Question: I am trying to create a more presentable graph for my research using R. I have created these faceted boxplots, but I would like them to have gridlines in the back. I am following a guide and keep running into errors.
My original code that works is:
'''
cl.conc <- ggboxplot(
leach.conc, x = "treatment", y = "cl_conc",
fill = "days", palette = "RdBu",
facet.by = "soil_type",
xlab = "Treatment", ylab = "Chloride (mg/L)")
cl.conc
'''
Which creates this graph:

I am trying to add gridlines by adding this block of code:
'''
cl.conc <- ggboxplot(
leach.conc, x = "treatment", y = "cl_conc",
fill = "days", palette = "RdBu",
facet.by = "soil_type",
xlab = "Treatment", ylab = "Chloride (mg/L)",
theme(panel.grid.major = element_line(color = "black",
size = 0.5,
linetype = 2)))
cl.conc
'''
And am recieving this error:
'''
Error in !is.null(facet.by) | combine :
operations are possible only for numeric, logical or complex types
'''
Any help is appreciated!
'''
Here is a sample block of my code:
'''
core_id sample_id soil_type treatment sample_period days rep year
1 MS1 MS1-0B Silt Solid B 0 1 1
2 MS1 MS1-1 Silt Solid 1 4 1 1
3 MS1 MS1-2 Silt Solid 2 11 1 1
4 MS1 MS1-3 Silt Solid 3 18 1 1
5 ML1 ML1-0B Silt Liquid B 0 1 1
6 ML1 ML1-1 Silt Liquid 1 4 1 1
7 ML1 ML1-2 Silt Liquid 2 11 1 1
8 ML1 ML1-3 Silt Liquid 3 18 1 1
9 MK1 MK1-0B Silt KCl B 0 1 1
10 MK1 MK1-1 Silt KCl 1 4 1 1
11 MK1 MK1-2 Silt KCl 2 11 1 1
12 MK1 MK1-3 Silt KCl 3 18 1 1
13 MC1 MC1-0B Silt Control B 0 1 1
14 MC1 MC1-1 Silt Control 1 4 1 1
15 MC1 MC1-2 Silt Control 2 11 1 1
16 MC1 MC1-3 Silt Control 3 18 1 1
17 FS1 FS1-0B Clay Solid B 0 1 1
18 FS1 FS1-1 Clay Solid 1 4 1 1
19 FS1 FS1-2 Clay Solid 2 11 1 1
20 FS1 FS1-3 Clay Solid 3 18 1 1
21 FL1 FL1-0B Clay Liquid B 0 1 1
22 FL1 FL1-1 Clay Liquid 1 4 1 1
23 FL1 FL1-2 Clay Liquid 2 11 1 1
24 FL1 FL1-3 Clay Liquid 3 18 1 1
25 FK1 FK1-0B Clay KCl B 0 1 1
26 FK1 FK1-1 Clay KCl 1 4 1 1
27 FK1 FK1-2 Clay KCl 2 11 1 1
28 FK1 FK1-3 Clay KCl 3 18 1 1
29 FC1 FC1-0B Clay Control B 0 1 1
30 FC1 FC1-1 Clay Control 1 4 1 1
31 FC1 FC1-2 Clay Control 2 11 1 1
32 FC1 FC1-3 Clay Control 3 18 1 1
33 MS2 MS2-0B Silt Solid B 0 2 1
34 MS2 MS2-1 Silt Solid 1 4 2 1
35 MS2 MS2-2 Silt Solid 2 11 2 1
36 MS2 MS2-3 Silt Solid 3 18 2 1
37 ML2 ML2-0B Silt Liquid B 0 2 1
38 ML2 ML2-1 Silt Liquid 1 4 2 1
39 ML2 ML2-2 Silt Liquid 2 11 2 1
40 ML2 ML2-3 Silt Liquid 3 18 2 1
41 MK2 MK2-0B Silt KCl B 0 2 1
42 MK2 MK2-1 Silt KCl 1 4 2 1
43 MK2 MK2-2 Silt KCl 2 11 2 1
44 MK2 MK2-3 Silt KCl 3 18 2 1
45 MC2 MC2-0B Silt Control B 0 2 1
46 MC2 MC2-1 Silt Control 1 4 2 1
47 MC2 MC2-2 Silt Control 2 11 2 1
48 MC2 MC2-3 Silt Control 3 18 2 1
49 FS2 FS2-0B Clay Solid B 0 2 1
50 FS2 FS2-1 Clay Solid 1 4 2 1
51 FS2 FS2-2 Clay Solid 2 11 2 1
52 FS2 FS2-3 Clay Solid 3 18 2 1
53 FL2 FL2-0B Clay Liquid B 0 2 1
54 FL2 FL2-1 Clay Liquid 1 4 2 1
55 FL2 FL2-2 Clay Liquid 2 11 2 1
56 FL2 FL2-3 Clay Liquid 3 18 2 1
57 FK2 FK2-0B Clay KCl B 0 2 1
58 FK2 FK2-1 Clay KCl 1 4 2 1
59 FK2 FK2-2 Clay KCl 2 11 2 1
60 FK2 FK2-3 Clay KCl 3 18 2 1
61 FC2 FC2-0B Clay Control B 0 2 1
62 FC2 FC2-1 Clay Control 1 4 2 1
63 FC2 FC2-2 Clay Control 2 11 2 1
64 FC2 FC2-3 Clay Control 3 18 2 1
65 MS3 MS3-0B Silt Solid B 0 3 1
66 MS3 MS3-1 Silt Solid 1 4 3 1
67 MS3 MS3-2 Silt Solid 2 11 3 1
68 MS3 MS3-3 Silt Solid 3 18 3 1
69 ML3 ML3-0B Silt Liquid B 0 3 1
70 ML3 ML3-1 Silt Liquid 1 4 3 1
71 ML3 ML3-2 Silt Liquid 2 11 3 1
72 ML3 ML3-3 Silt Liquid 3 18 3 1
73 MK3 MK3-0B Silt KCl B 0 3 1
74 MK3 MK3-1 Silt KCl 1 4 3 1
75 MK3 MK3-2 Silt KCl 2 11 3 1
76 MK3 MK3-3 Silt KCl 3 18 3 1
77 MC3 MC3-0B Silt Control B 0 3 1
78 MC3 MC3-1 Silt Control 1 4 3 1
79 MC3 MC3-2 Silt Control 2 11 3 1
80 MC3 MC3-3 Silt Control 3 18 3 1
81 FS3 FS3-0B Clay Solid B 0 3 1
82 FS3 FS3-1 Clay Solid 1 4 3 1
83 FS3 FS3-2 Clay Solid 2 11 3 1
84 FS3 FS3-3 Clay Solid 3 18 3 1
85 FL3 FL3-0B Clay Liquid B 0 3 1
86 FL3 FL3-1 Clay Liquid 1 4 3 1
87 FL3 FL3-2 Clay Liquid 2 11 3 1
88 FL3 FL3-3 Clay Liquid 3 18 3 1
89 FK3 FK3-0B Clay KCl B 0 3 1
90 FK3 FK3-1 Clay KCl 1 4 3 1
vol_leached cl_conc cl_load
1 2.00 3.60 0.007200
2 3.25 18.10 0.058825
3 3.00 18.10 0.054300
4 3.50 17.40 0.060900
5 2.00 3.80 0.007600
6 3.50 77.10 0.269850
7 3.25 81.40 0.264550
8 3.25 66.80 0.217100
9 2.00 4.60 0.009200
10 3.00 19.40 0.058200
11 3.00 22.30 0.066900
12 3.25 36.90 0.119925
13 2.00 4.10 0.008200
14 3.00 1.90 0.005700
15 3.00 1.20 0.003600
16 3.25 0.60 0.001950
17 2.00 18.20 0.036400
18 3.25 27.80 0.090350
19 3.00 28.30 0.084900
20 3.00 28.30 0.084900
21 2.00 15.00 0.030000
22 3.50 107.80 0.377300
23 3.00 150.30 0.450900
24 3.50 94.60 0.331100
25 2.00 12.30 0.024600
26 3.25 84.80 0.275600
27 3.00 53.40 0.160200
28 3.00 51.90 0.155700
29 2.00 17.30 0.034600
30 3.50 9.10 0.031850
31 2.50 4.25 0.010625
32 3.25 1.90 0.006175
33 1.00 3.40 0.003400
34 3.25 19.80 0.064350
35 3.50 20.70 0.072450
36 3.50 20.50 0.071750
37 1.50 2.30 0.003450
38 3.25 102.00 0.331500
39 3.50 56.70 0.198450
40 3.50 47.40 0.165900
41 1.50 2.60 0.003900
42 3.25 33.40 0.108550
43 3.50 15.30 0.053550
44 3.25 19.90 0.064675
45 1.25 2.90 0.003625
46 3.25 2.00 0.006500
47 3.25 1.20 0.003900
48 3.25 0.80 0.002600
49 1.50 8.10 0.012150
50 3.00 37.10 0.111300
51 3.50 39.80 0.139300
52 3.00 34.80 0.104400
53 1.50 4.90 0.007350
54 3.25 81.90 0.266175
55 2.75 67.50 0.185625
56 3.00 56.00 0.168000
57 1.50 5.90 0.008850
58 2.75 41.10 0.113025
59 2.75 38.30 0.105325
60 3.00 30.90 0.092700
61 1.50 17.50 0.026250
62 3.00 12.40 0.037200
63 3.00 6.00 0.018000
64 3.25 3.10 0.010075
65 2.50 2.40 0.006000
66 3.25 27.80 0.090350
67 3.25 27.80 0.090350
68 3.00 24.90 0.074700
69 2.50 2.60 0.006500
70 3.00 79.70 0.239100
71 3.50 65.50 0.229250
72 3.00 55.20 0.165600
73 2.25 2.10 0.004725
74 3.00 13.50 0.040500
75 3.25 20.40 0.066300
76 2.50 24.70 0.061750
77 2.75 2.00 0.005500
78 3.00 1.60 0.004800
79 3.00 1.20 0.003600
80 3.00 0.70 0.002100
81 3.00 8.40 0.025200
82 3.00 42.70 0.128100
83 3.25 40.50 0.131625
84 3.25 30.10 0.097825
85 3.00 10.30 0.030900
86 3.25 121.20 0.393900
87 3.25 73.60 0.239200
88 3.00 38.00 0.114000
89 2.50 9.40 0.023500
90 3.25 53.00 0.172250
'''
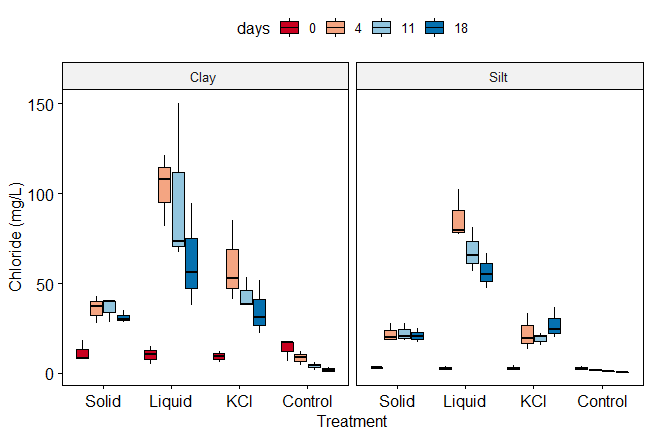
Answer: In 'ggpubr' you could also use <URL> function to add grid lines. Here is a reproducible example using the ToothGrowth dataset:
'''
library(ggpubr)
ggboxplot(ToothGrowth,
x = "dose",
y = "len",
facet.by = "supp",
) +
grids(axis = c("xy"), color = "black", size = 0.5, linetype = 2)
'''

<URL>